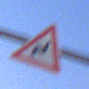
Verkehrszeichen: DoppelkurveRechts
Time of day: SunriseSunset
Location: Outdoor (Nature)
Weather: Clear
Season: NotSpecified
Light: Natural